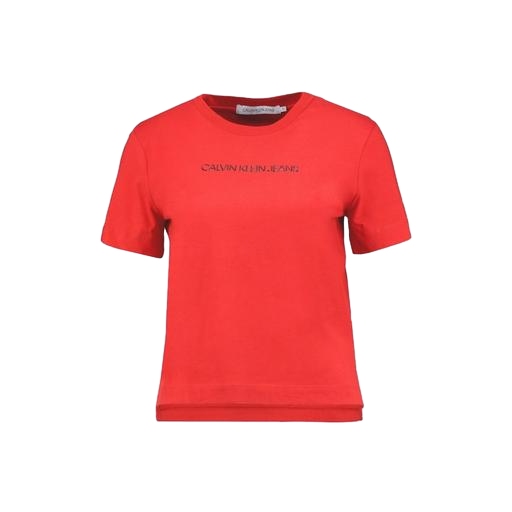
red cropped logo t-shirt, red split-back graphic t-shirt, red graphic tee, white background